Question: ## Context
I have an application that selects a weighted random entry from a table for which prefix summation (of weights) is a crucial part. The simplified table definition looks like this:
'''
CREATE TABLE entries (
id INT NOT NULL PRIMARY KEY AUTO_INCREMENT,
weight DECIMAL(9, 3),
fenwick DECIMAL(9, 3)
) ENGINE=MEMORY;
'''
where ''fenwick'' stores the values within the Fenwick tree representation of ''weights''.
Let the "range" of each entry spans between its prefix sum and its prefix sum + its weight. The application must generate a random number '@r' between '0' and 'SUM(weight)' and finds the entry whose range encompasses '@r', like this:

The Fenwick tree, combined with the 'MEMORY' engine and a binary search, should allow me to find the appropriate entry in 'O(lg^2(n))' time, as opposed to 'O(n)' time with the naive query:
'''
SELECT a.id-1 FROM (SELECT *, (@x:=@x+weight) AS counter FROM entries
CROSS JOIN (SELECT @x:=0) a
HAVING counter>@r LIMIT 1) a;
'''
## Research
I have been trying to condense the prefix sum operation into one query (as opposed to several array accesses seen in scripting languages) due to the overhead of multiple queries. In the process, I've realized that the traditional method of summation, which involves accessing elements in descending key order, would only sum the first element. I was suspicious that MySQL runs through tables linearly when variables are present in the 'WHERE' clause. Here's the query:
'''
SELECT
SUM(1) INTO @garbage
FROM entries
CROSS JOIN (
SELECT @sum:=0,
@n:=@entryid
) a
WHERE id=@n AND @n>0 AND (@n:=@n-(@n&(-@n))) AND (@sum:=@sum+entries.fenwick);
/*SELECT @sum*/
'''
where '@entryid' is the ID of the entry whose prefix sum we are computing. I did create a query that did work (alongside a function 'lft' that returns the leftmost bit of an integer):
'''
SET @n:=lft(@entryid);
SET @sum:=0;
SELECT
SUM(1) INTO @garbage
FROM entries
WHERE id=@n
AND @n<=@entryid
AND (@n:=@n+lft(@entryid^@n))
AND (@sum:=@sum+entries.fenwick);
/*SELECT @sum*/
'''
but it only confirmed my suspicion of a linear search. So too does the 'EXPLAIN' query:
'''
+------+-------------+---------+------+---------------+------+---------+------+--------+-------------+
| id | select_type | table | type | possible_keys | key | key_len | ref | rows | Extra |
+------+-------------+---------+------+---------------+------+---------+------+--------+-------------+
| 1 | SIMPLE | entries | ALL | NULL | NULL | NULL | NULL | 752544 | Using where |
+------+-------------+---------+------+---------------+------+---------+------+--------+-------------+
1 row in set (0.00 sec)
'''
The indexes:
'''
SHOW INDEXES FROM entries;
+---------+------------+----------+--------------+-------------+-----------+-------------+----------+--------+------+------------+---------+---------------+
| Table | Non_unique | Key_name | Seq_in_index | Column_name | Collation | Cardinality | Sub_part | Packed | Null | Index_type | Comment | Index_comment |
+---------+------------+----------+--------------+-------------+-----------+-------------+----------+--------+------+------------+---------+---------------+
| entries | 0 | PRIMARY | 1 | id | NULL | 752544 | NULL | NULL | | HASH | | |
+---------+------------+----------+--------------+-------------+-----------+-------------+----------+--------+------+------------+---------+---------------+
1 row in set (0.00 sec)
'''
Now, I have seen many a question asking how to variables in the 'WHERE' clause so that the optimizer can work on the query. However, I can't think of a way this query can do without 'id=@n'. I've contemplated putting the key values of entries I want to sum into a table and using joins, but I believe that I'll get undesirable effects: either a plethora of tables, or a linear search by evaluating against '@entryid' anyways.
## Question
Is there way to force MySQL to use the indices for this query? I will even try a different DBMS if they offer this functionality.
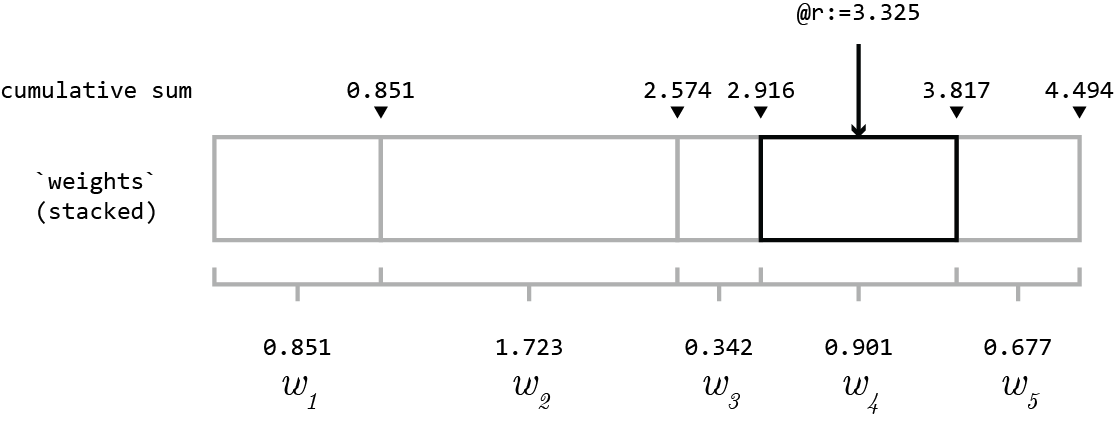
Answer: # Disclaimer
Fenwick trees are new to me, I only discovered them while finding this post.
The results presented here are based on my understanding and some research,
but I am by no means a fenwick tree expert, I might have missed things.
# Reference materials
Explanation of how fenwick tree works
<URL> reproduced from
<URL>
<URL>
Usage of fenwick trees
<URL>
<URL>
# Problem 1, finding the weight of a given entry
Given the following table
'''
CREATE TABLE 'entries' (
'id' int(11) NOT NULL AUTO_INCREMENT,
'weight' decimal(9,3) DEFAULT NULL,
'fenwick' decimal(9,3) NOT NULL DEFAULT '0.000',
PRIMARY KEY ('id')
) ENGINE=INNODB;
'''
and given data already populated (see the <URL>,
how to count for weight for a given entry '@entryid' ?
The key concept to understand here, is that the structure of the fenwick index is based on and on the id values themselves.
Queries should typically use primary key lookups only ('WHERE ID = value').
Any query using sorting ('ORDER BY') or ranges ('WHERE (value1 < ID) AND (ID < value2))' misses the point, and does not traverse the tree in the intended order.
For example, with the key 60:
'''
SET @entryid := 60;
'''
Let's decompose the value 60 in binary
'''
mysql> SELECT (@entryid & 0x0080) as b8,
-> (@entryid & 0x0040) as b7,
-> (@entryid & 0x0020) as b6,
-> (@entryid & 0x0010) as b5,
-> (@entryid & 0x0008) as b4,
-> (@entryid & 0x0004) as b3,
-> (@entryid & 0x0002) as b2,
-> (@entryid & 0x0001) as b1;
+------+------+------+------+------+------+------+------+
| b8 | b7 | b6 | b5 | b4 | b3 | b2 | b1 |
+------+------+------+------+------+------+------+------+
| 0 | 0 | 32 | 16 | 8 | 4 | 0 | 0 |
+------+------+------+------+------+------+------+------+
1 row in set (0.00 sec)
'''
In other words, keeping only the bits set, we have
'''
32 + 16 + 8 + 4 = 60
'''
Now, remove the lowest bits set one by one to navigate the tree:
'''
32 + 16 + 8 + 4 = 60
32 + 16 + 8 = 56
32 + 16 = 48
32
'''
This gives the path (32, 48, 56, 60) to access element 60.
Note that transforming '60' to '(32, 48, 56, 60)' only requires bit math on the ID value itself: no access to the table or the database is needed, and this computation can be done in the client issuing the query.
The fenwick weigth of element 60 is then
'''
mysql> select sum(fenwick) from entries where id in (32, 48, 56, 60);
+--------------+
| sum(fenwick) |
+--------------+
| 32.434 |
+--------------+
1 row in set (0.00 sec)
'''
Verification
'''
mysql> select sum(weight) from entries where id <= @entryid;
+-------------+
| sum(weight) |
+-------------+
| 32.434 |
+-------------+
1 row in set (0.00 sec)
'''
Now, let's compare the efficiency of these queries.
'''
mysql> explain select sum(fenwick) from entries where id in (32, 48, 56, 60);
+----+-------------+---------+------------+-------+---------------+---------+---------+------+------+----------+-------------+
| id | select_type | table | partitions | type | possible_keys | key | key_len | ref | rows | filtered | Extra |
+----+-------------+---------+------------+-------+---------------+---------+---------+------+------+----------+-------------+
| 1 | SIMPLE | entries | NULL | range | PRIMARY | PRIMARY | 4 | NULL | 4 | 100.00 | Using where |
+----+-------------+---------+------------+-------+---------------+---------+---------+------+------+----------+-------------+
'''
or, presented differently
'''
explain format=json select sum(fenwick) from entries where id in (32, 48, 56, 60);
{
"query_block": {
"select_id": 1,
"cost_info": {
"query_cost": "5.61"
},
"table": {
"table_name": "entries",
"access_type": "range",
"possible_keys": [
"PRIMARY"
],
"key": "PRIMARY",
"used_key_parts": [
"id"
],
"key_length": "4",
"rows_examined_per_scan": 4,
"rows_produced_per_join": 4,
"filtered": "100.00",
"cost_info": {
"read_cost": "4.81",
"eval_cost": "0.80",
"prefix_cost": "5.61",
"data_read_per_join": "64"
},
"used_columns": [
"id",
"fenwick"
],
"attached_condition": "('test'.'entries'.'id' in (32,48,56,60))"
}
}
'''
So, the optimizer fetched 4 rows by primary key (there are 4 values in the IN clause).
When not using the fenwick index, we have
'''
mysql> explain select sum(weight) from entries where id <= @entryid;
+----+-------------+---------+------------+-------+---------------+---------+---------+------+------+----------+-------------+
| id | select_type | table | partitions | type | possible_keys | key | key_len | ref | rows | filtered | Extra |
+----+-------------+---------+------------+-------+---------------+---------+---------+------+------+----------+-------------+
| 1 | SIMPLE | entries | NULL | range | PRIMARY | PRIMARY | 4 | NULL | 60 | 100.00 | Using where |
+----+-------------+---------+------------+-------+---------------+---------+---------+------+------+----------+-------------+
'''
Or, presented differently
'''
explain format=json select sum(weight) from entries where id <= @entryid;
{
"query_block": {
"select_id": 1,
"cost_info": {
"query_cost": "25.07"
},
"table": {
"table_name": "entries",
"access_type": "range",
"possible_keys": [
"PRIMARY"
],
"key": "PRIMARY",
"used_key_parts": [
"id"
],
"key_length": "4",
"rows_examined_per_scan": 60,
"rows_produced_per_join": 60,
"filtered": "100.00",
"cost_info": {
"read_cost": "13.07",
"eval_cost": "12.00",
"prefix_cost": "25.07",
"data_read_per_join": "960"
},
"used_columns": [
"id",
"weight"
],
"attached_condition": "('test'.'entries'.'id' <= (@'entryid'))"
}
}
'''
Here the optimizer performed an index scan, reading 60 rows.
With ID=60, the benefit of fenwick is 4 fetch compared to 60.
Now, consider how this scales, with values up to 64K for example.
With fenwick, a 16 bits value will have at most 16 bits set, hence the number of elements to lookup will be 16 at most.
Without fenwick, a scan can read up to 64K entries (and will read 32K in average).
# Problem 2, finding the entry for a given weight
The OP problem was to find an entry for a given weight.
For example
'''
SET @search_weight := 35.123;
'''
To illustrate the algorithm, this post details how lookups are done (sorry if this is too verbose)
'''
SET @found_id := 0;
'''
First, find how many entries there is.
'''
SET @max_id := (select id from entries order by id desc limit 1);
'''
In the test data, max_id is 156.
Because 128 <= max_id < 256, the highest bit to start the search is 128.
'''
mysql> set @search_id := @found_id + 128;
mysql> select id, fenwick, @search_weight,
-> if (fenwick <= @search_weight, "keep", "discard") as action
-> from entries where id = @search_id;
+-----+---------+----------------+---------+
| id | fenwick | @search_weight | action |
+-----+---------+----------------+---------+
| 128 | 66.540 | 35.123 | discard |
+-----+---------+----------------+---------+
'''
Weight 66.540 is greater than our search, so 128 is discarded, move on to the next bit.
'''
mysql> set @search_id := @found_id + 64;
mysql> select id, fenwick, @search_weight,
-> if (fenwick <= @search_weight, "keep", "discard") as action
-> from entries where id = @search_id;
+----+---------+----------------+--------+
| id | fenwick | @search_weight | action |
+----+---------+----------------+--------+
| 64 | 33.950 | 35.123 | keep |
+----+---------+----------------+--------+
'''
Here we need to keep this bit (64), and count the weight found:
'''
set @found_id := @search_id, @search_weight := @search_weight - 33.950;
'''
Then continue to the next bits:
'''
mysql> set @search_id := @found_id + 32;
mysql> select id, fenwick, @search_weight,
-> if (fenwick <= @search_weight, "keep", "discard") as action
-> from entries where id = @search_id;
+----+---------+----------------+---------+
| id | fenwick | @search_weight | action |
+----+---------+----------------+---------+
| 96 | 16.260 | 1.173 | discard |
+----+---------+----------------+---------+
mysql> set @search_id := @found_id + 16;
mysql> select id, fenwick, @search_weight,
-> if (fenwick <= @search_weight, "keep", "discard") as action
-> from entries where id = @search_id;
+----+---------+----------------+---------+
| id | fenwick | @search_weight | action |
+----+---------+----------------+---------+
| 80 | 7.394 | 1.173 | discard |
+----+---------+----------------+---------+
mysql> set @search_id := @found_id + 8;
mysql> select id, fenwick, @search_weight,
-> if (fenwick <= @search_weight, "keep", "discard") as action
-> from entries where id = @search_id;
+----+---------+----------------+---------+
| id | fenwick | @search_weight | action |
+----+---------+----------------+---------+
| 72 | 3.995 | 1.173 | discard |
+----+---------+----------------+---------+
mysql> set @search_id := @found_id + 4;
mysql> select id, fenwick, @search_weight,
-> if (fenwick <= @search_weight, "keep", "discard") as action
-> from entries where id = @search_id;
+----+---------+----------------+---------+
| id | fenwick | @search_weight | action |
+----+---------+----------------+---------+
| 68 | 1.915 | 1.173 | discard |
+----+---------+----------------+---------+
mysql> set @search_id := @found_id + 2;
mysql> select id, fenwick, @search_weight,
-> if (fenwick <= @search_weight, "keep", "discard") as action
-> from entries where id = @search_id;
+----+---------+----------------+--------+
| id | fenwick | @search_weight | action |
+----+---------+----------------+--------+
| 66 | 1.146 | 1.173 | keep |
+----+---------+----------------+--------+
'''
We found another bit here
'''
set @found_id := @search_id, @search_weight := @search_weight - 1.146;
mysql> set @search_id := @found_id + 1;
mysql> select id, fenwick, @search_weight,
-> if (fenwick <= @search_weight, "keep", "discard") as action
-> from entries where id = @search_id;
+----+---------+----------------+--------+
| id | fenwick | @search_weight | action |
+----+---------+----------------+--------+
| 67 | 0.010 | 0.027 | keep |
+----+---------+----------------+--------+
'''
And one more
'''
set @found_id := @search_id, @search_weight := @search_weight - 0.010;
'''
The final search result is:
'''
mysql> select @found_id, @search_weight;
+-----------+----------------+
| @found_id | @search_weight |
+-----------+----------------+
| 67 | 0.017 |
+-----------+----------------+
'''
Verification
'''
mysql> select sum(weight) from entries where id <= 67;
+-------------+
| sum(weight) |
+-------------+
| 35.106 |
+-------------+
mysql> select sum(weight) from entries where id <= 68;
+-------------+
| sum(weight) |
+-------------+
| 35.865 |
+-------------+
'''
And indeed,
'''
35.106 (fenwick[67]) <= 35.123 (search) <= 35.865 (fenwick[68])
'''
The search look up values to resolve 1 bit at a time, and each lookup result decides the value of the next ID to search.
The queries given here are for illustration. In a real application, the code should just be a loop that contains:
'''
SELECT fenwick from entries where id = ?;
'''
with the application code (or a stored procedure) implementing the logic related to @found_id, @search_id and @search_weight.
# General comments
- - -
P.S.
sqlfiddle is down today, so posting the raw data used (originally provided by concat) so that people interrested can re run the tests.
'''
INSERT INTO 'entries' VALUES (1,0.480,0.480),(2,0.542,1.022),(3,0.269,0.269),(4,0.721,2.012),(5,0.798,0.798),(6,0.825,1.623),(7,0.731,0.731),(8,0.181,4.547),(9,0.711,0.711),(10,0.013,0.724),(11,0.930,0.930),(12,0.613,2.267),(13,0.276,0.276),(14,0.539,0.815),(15,0.867,0.867),(16,0.718,9.214),(17,0.991,0.991),(18,0.801,1.792),(19,0.033,0.033),(20,0.759,2.584),(21,0.698,0.698),(22,0.212,0.910),(23,0.965,0.965),(24,0.189,4.648),(25,0.049,0.049),(26,0.678,0.727),(27,0.245,0.245),(28,0.190,1.162),(29,0.214,0.214),(30,0.502,0.716),(31,0.868,0.868),(32,0.834,17.442),(33,0.566,0.566),(34,0.327,0.893),(35,0.939,0.939),(36,0.713,2.545),(37,0.747,0.747),(38,0.595,1.342),(39,0.733,0.733),(40,0.884,5.504),(41,0.218,0.218),(42,0.437,0.655),(43,0.532,0.532),(44,0.350,1.537),(45,0.154,0.154),(46,0.721,0.875),(47,0.140,0.140),(48,0.538,8.594),(49,0.271,0.271),(50,0.739,1.010),(51,0.884,0.884),(52,0.203,2.097),(53,0.361,0.361),(54,0.197,0.558),(55,0.903,0.903),(56,0.923,4.481),(57,0.906,0.906),(58,0.761,1.667),(59,0.089,0.089),(60,0.161,1.917),(61,0.537,0.537),(62,0.201,0.738),(63,0.397,0.397),(64,0.381,33.950),(65,0.715,0.715),(66,0.431,1.146),(67,0.010,0.010),(68,0.759,1.915),(69,0.763,0.763),(70,0.537,1.300),(71,0.399,0.399),(72,0.381,3.995),(73,0.709,0.709),(74,0.401,1.110),(75,0.880,0.880),(76,0.198,2.188),(77,0.348,0.348),(78,0.148,0.496),(79,0.693,0.693),(80,0.022,7.394),(81,0.031,0.031),(82,0.089,0.120),(83,0.353,0.353),(84,0.498,0.971),(85,0.428,0.428),(86,0.650,1.078),(87,0.963,0.963),(88,0.866,3.878),(89,0.442,0.442),(90,0.610,1.052),(91,0.725,0.725),(92,0.797,2.574),(93,0.808,0.808),(94,0.648,1.456),(95,0.817,0.817),(96,0.141,16.260),(97,0.256,0.256),(98,0.855,1.111),(99,0.508,0.508),(100,0.976,2.595),(101,0.353,0.353),(102,0.840,1.193),(103,0.139,0.139),(104,0.178,4.105),(105,0.469,0.469),(106,0.814,1.283),(107,0.664,0.664),(108,0.876,2.823),(109,0.390,0.390),(110,0.323,0.713),(111,0.442,0.442),(112,0.241,8.324),(113,0.881,0.881),(114,0.681,1.562),(115,0.760,0.760),(116,0.760,3.082),(117,0.518,0.518),(118,0.313,0.831),(119,0.008,0.008),(120,0.103,4.024),(121,0.488,0.488),(122,0.135,0.623),(123,0.207,0.207),(124,0.633,1.463),(125,0.542,0.542),(126,0.812,1.354),(127,0.433,0.433),(128,0.732,66.540),(129,0.358,0.358),(130,0.594,0.952),(131,0.897,0.897),(132,0.701,2.550),(133,0.815,0.815),(134,0.973,1.788),(135,0.419,0.419),(136,0.175,4.932),(137,0.620,0.620),(138,0.573,1.193),(139,0.004,0.004),(140,0.304,1.501),(141,0.508,0.508),(142,0.629,1.137),(143,0.618,0.618),(144,0.206,8.394),(145,0.175,0.175),(146,0.255,0.430),(147,0.750,0.750),(148,0.987,2.167),(149,0.683,0.683),(150,0.453,1.136),(151,0.219,0.219),(152,0.734,4.256),(153,0.016,0.016),(154,0.874,0.891),(155,0.325,0.325),(156,0.002,1.217);
'''
P.S. 2
Now with a full sqlfiddle:
<URL>